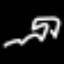
Label: squiggle